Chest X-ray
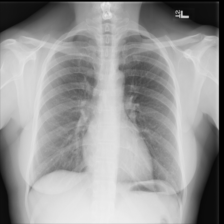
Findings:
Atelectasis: negative
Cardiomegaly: negative
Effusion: negative
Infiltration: negative
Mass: negative
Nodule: negative
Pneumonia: negative
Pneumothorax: negative
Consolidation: negative
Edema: negative
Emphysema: negative
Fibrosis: negative
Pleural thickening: negative
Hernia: negative